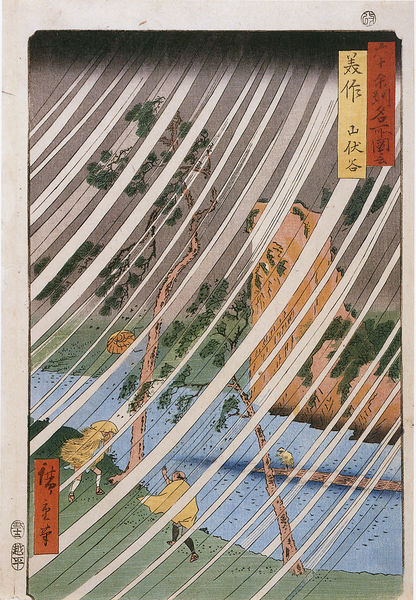
Titel: Yamabushi Gorge in der Provinz Mimasaka; aus der Serie: Berühmten Plätze von den 66 Provinzen
Künstler: Utagawa Hiroshige
Institution: Wisconsin, Chazen Museum of Art, E. B. Van Vleck Collection
Schlagwörter: baum, berg, blau, felsen, mann, wasser, weiß, bäume, fluss, gelb, grün, landschaft, menschen, ufer, braun, frau, grau, männer, zeichen, zeichnung, gras, rot, wind, personen, boot, holzschnitt, japan, schrift, fels, farbe, sturm, stürmisch, unwetter, wetter, streifen, japanisch, schriftzeichen, regen, asien, druck, comic, asiatisch, stempel, china, kiefer